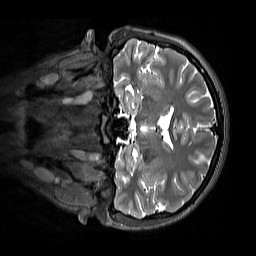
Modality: T2w
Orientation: coronal
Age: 13
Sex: female
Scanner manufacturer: siemens
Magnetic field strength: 3 T
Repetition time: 3.2 s
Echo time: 0.408 s